Question: I want to achieve the two tabs as below using titanium for android.
These are not the normal tabs, so how do I achieve them ?

Thanks !!
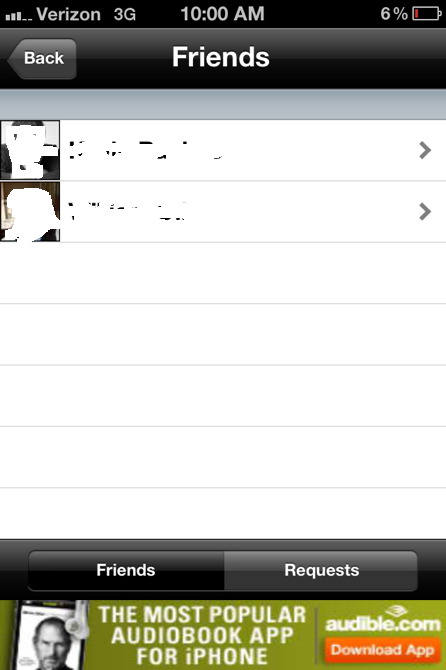
Answer: These seem to be buttons on a toolbar and not tabs.
As there is no support for Android toolbars in Titanium (I'm not sure if Android a thing called toolbar) you will have to fake it.
To get the same results on Android you would have to use regular createView and add background and different buttons in it. you will also have to make the buttons work.